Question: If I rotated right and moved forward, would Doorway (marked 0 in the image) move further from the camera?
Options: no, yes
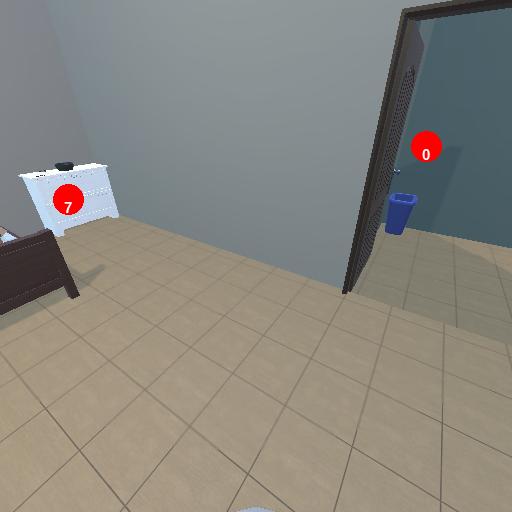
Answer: no